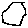
Label: hexagon